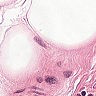
Metastatic tissue present: no